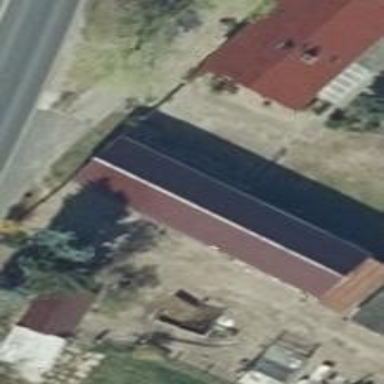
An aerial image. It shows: Building with gabled roof oriented along the structure. The roof is maroon in color.